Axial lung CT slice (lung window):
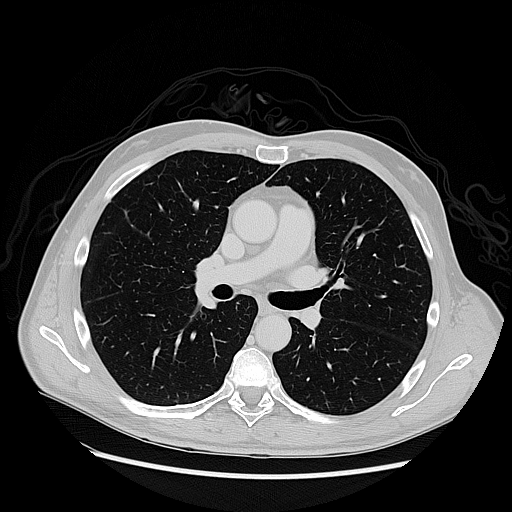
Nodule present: no